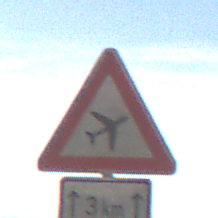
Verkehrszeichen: FlugbetriebLinks
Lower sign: LaengeEinerStrecke2
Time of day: MorningAfternoon
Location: Outdoor (RoadRail)
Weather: PartlyCloudy
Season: NotSpecified
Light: Natural